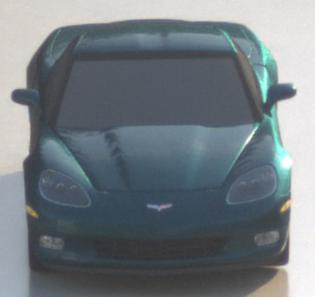
Make: Chevrolet
Model: Corvette Coupé
Detailed model: Corvette (C6) Coupé
Model produced from: 2005/02
Model produced until: 2008/03
Doors: 3
Color: blue
Road condition: wet road
Daytime: sunrise or sunset
Contrast: medium contrast